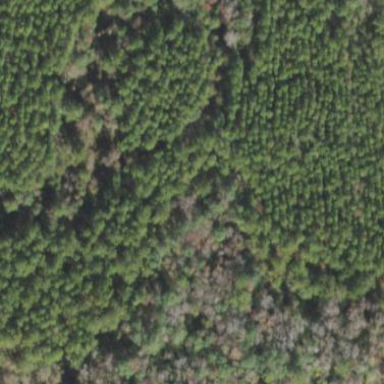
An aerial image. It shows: Forest with needle-leaved trees.